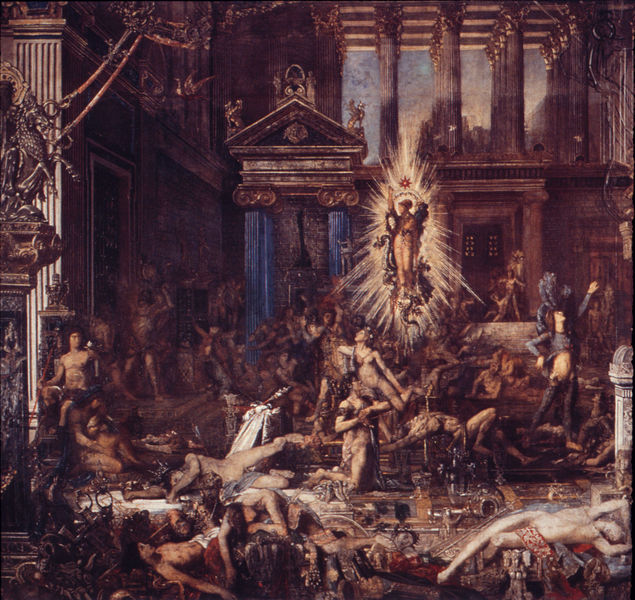
Titel: Die Freier
Künstler: Gustave Moreau
Standort: Paris
Institution: Musée Gustave Moreau
Schlagwörter: akt, blau, dunkel, feder, felsen, flügel, gemälde, gott, himmel, mann, nackt, schatten, dreieck, frauen, komposition, menschen, braun, frau, hell, licht, männer, nacht, pfeiler, raum, säule, säulen, weiss, gebäude, haus, rot, fest, menge, feier, gelage, gericht, trinken, wand, architektur, federn, leiche, mensch, stein, steine, tod, tot, toter, innenraum, vorhang, kirche, boden, figur, gold, kostüm, personen, person, chaos, engel, statue, liegen, fels, giebel, mauer, saal, figuren, historienbild, nackte, fallen, wände, leiber, arkade, ruine, lichtstrahl, antike, kreuz, religion, stern, strahlen, fliesen, leichen, tote, schrecken, strahl, wirr, kugel, beten, menschenmenge, orgie, ritter, altar, arkaden, kathedrale, rom, lichtstrahlen, schein, heiligenschein, skulpturen, löwen, statuen, nimbus, jesus, sterben, mauern, antik, elend, götter, manierismus, sturz, erscheinung, heiliger, herz, tempel, löwe, heilige, maria, madonna, anbetung, erzengel, lichtschein, christentum, drachen, himmelfahrt, scheinen, tabernakel, wunder, strahlenkranz, ark, som, strahlenmadonna, #maria